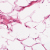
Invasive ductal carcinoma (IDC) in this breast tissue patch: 0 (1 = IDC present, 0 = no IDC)